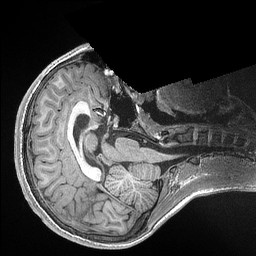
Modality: T1w
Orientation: axial
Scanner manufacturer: siemens
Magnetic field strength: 3 T
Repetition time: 2.3 s
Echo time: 0.00298 s